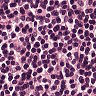
Metastatic tissue present: no